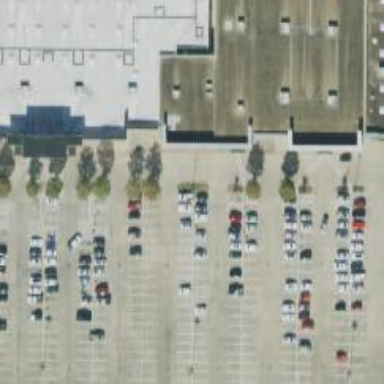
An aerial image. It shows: Parking space.